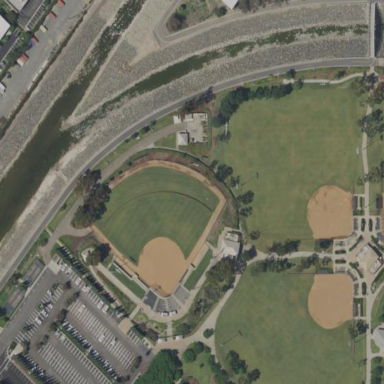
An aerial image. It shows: Baseball pitch for leisure land activities.